四年级 · 度量几何学
一个直角三角形, 剪去一个直角, 剩下图形的度数是（）度。

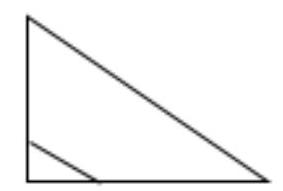
A. 180
B. 360
C. 90

答案: B
解析: 解B

【分析】一个直角三角形, 剪去一个直角, 剩下的图形是一个四边形 (图见详解), 多边形的内角和 $=($ 多边形的边数 -2$) \times 180^{\circ}$, 依此计算。

【详解】

$(4-2) \times 180^{\circ}$

$=2 \times 180^{\circ}$

$=360^{\circ}$

即剩下图形的度数是 360 度。

故答案为: B

【点睛】熟练掌握多边形的内角和的计算方法是解答此题的关键。